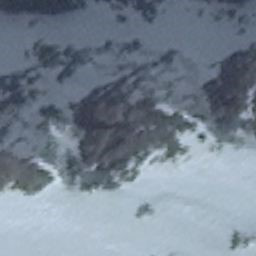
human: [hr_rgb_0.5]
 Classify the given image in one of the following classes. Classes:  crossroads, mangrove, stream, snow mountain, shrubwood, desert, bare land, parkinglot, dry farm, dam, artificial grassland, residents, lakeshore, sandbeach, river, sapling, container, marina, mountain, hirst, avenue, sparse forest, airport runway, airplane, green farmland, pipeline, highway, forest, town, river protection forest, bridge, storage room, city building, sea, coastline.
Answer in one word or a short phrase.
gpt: snow mountain